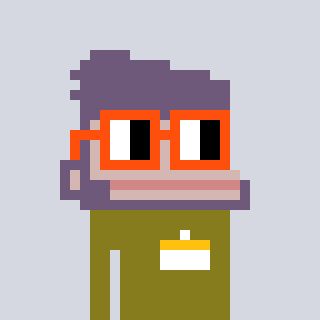
a pixel art character with square orange glasses, a ape-shaped head and a gunk-colored body on a cool background